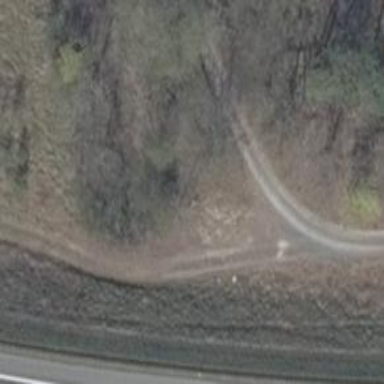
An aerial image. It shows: Gravel service road.